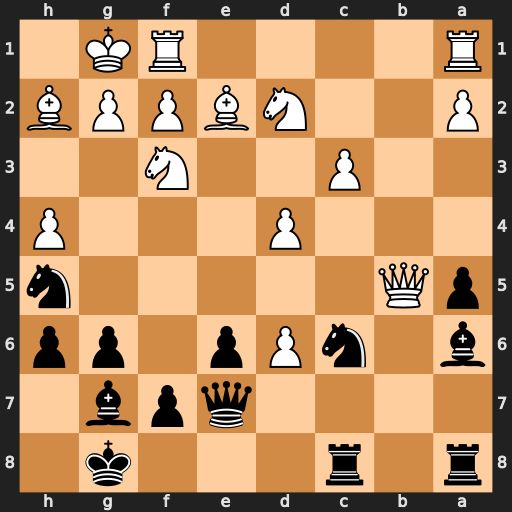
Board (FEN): r1r3k1/4qpb1/b1nPp1pp/pQ5n/3P3P/2P2N2/P2NBPPB/R4RK1
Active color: b
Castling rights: -
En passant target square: -
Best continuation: Bxb5 dxe7 Bxe2 e8=R+ Rxe8